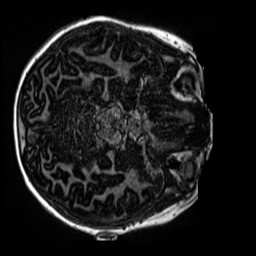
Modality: MP2RAGE
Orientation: axial
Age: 10
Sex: female
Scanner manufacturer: siemens
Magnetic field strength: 3 T
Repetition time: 4 s
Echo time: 0.00299 s